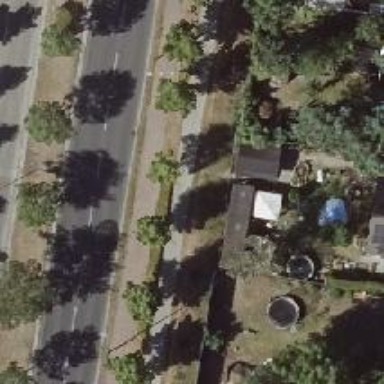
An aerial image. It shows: Cycleway road with separate sidewalk.